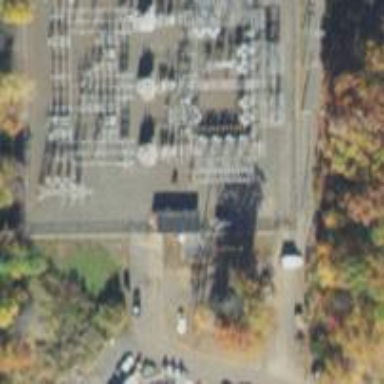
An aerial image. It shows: Outdoor power substation surrounded by fence. The substation is specifically for distribution purposes.